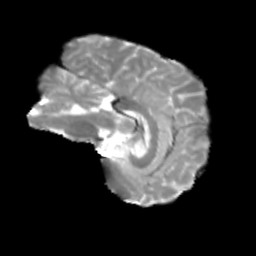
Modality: T2w
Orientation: sagittal
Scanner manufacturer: siemens
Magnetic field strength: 3 T
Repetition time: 4 s
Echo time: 0.0594 s